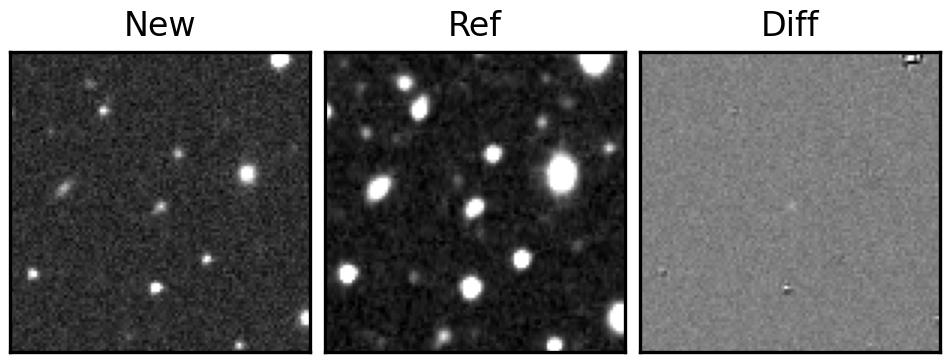
Label: real